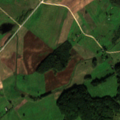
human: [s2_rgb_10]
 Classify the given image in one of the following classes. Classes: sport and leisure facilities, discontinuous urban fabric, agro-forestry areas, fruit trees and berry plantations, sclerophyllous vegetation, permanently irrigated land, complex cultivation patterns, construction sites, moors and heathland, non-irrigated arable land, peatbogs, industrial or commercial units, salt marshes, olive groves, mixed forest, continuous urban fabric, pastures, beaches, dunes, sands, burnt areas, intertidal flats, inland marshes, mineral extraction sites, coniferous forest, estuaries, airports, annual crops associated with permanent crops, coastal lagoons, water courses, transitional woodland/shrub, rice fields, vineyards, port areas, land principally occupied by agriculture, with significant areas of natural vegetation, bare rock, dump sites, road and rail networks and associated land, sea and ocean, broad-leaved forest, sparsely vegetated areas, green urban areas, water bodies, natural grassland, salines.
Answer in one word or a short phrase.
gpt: non-irrigated arable land, pastures, complex cultivation patterns, broad-leaved forest, mixed forest